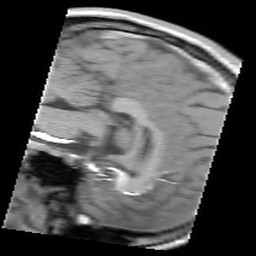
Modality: FLASH
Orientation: sagittal
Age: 19
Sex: male
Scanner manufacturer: siemens
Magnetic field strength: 3 T
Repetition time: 0.245 s
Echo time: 0.0026 s